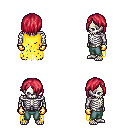
a pixel art fantasy rpg character, male body template, skeleton, yellow tattered cape, teal pants, ruby red bangs hairstyle, gold gloves, four views (front, back, left, right), 2x2 character sprite sheet, small pixel art, hard edges, no anti-aliasing